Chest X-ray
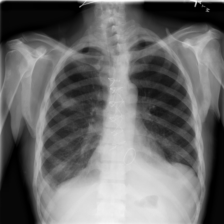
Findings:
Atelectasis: positive
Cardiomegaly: negative
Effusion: positive
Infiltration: negative
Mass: negative
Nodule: negative
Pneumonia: negative
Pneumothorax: negative
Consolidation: negative
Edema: negative
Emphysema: negative
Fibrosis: negative
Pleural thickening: negative
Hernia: negative